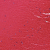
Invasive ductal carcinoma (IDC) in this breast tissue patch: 0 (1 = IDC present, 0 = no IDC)